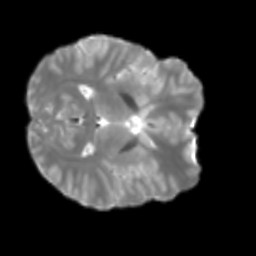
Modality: T2w
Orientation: axial
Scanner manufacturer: siemens
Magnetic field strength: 3 T
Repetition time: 4 s
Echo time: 0.0594 s